五年级 · 立体几何学
（2022 春・紫阳县期末）如图, 一个正方体茶盒和一个长 $9 \mathrm{~cm}$, 宽 $5 \mathrm{~cm}$, 高 $7 \mathrm{~cm}$ 的长方体茶盒的棱长总和相等。

（1）这个正方体茶盒的棱长是多少厘米?

（2）如果要在这个正方体茶盒的表面全部贴上包装纸，至少需要多少平方厘米的包装纸?

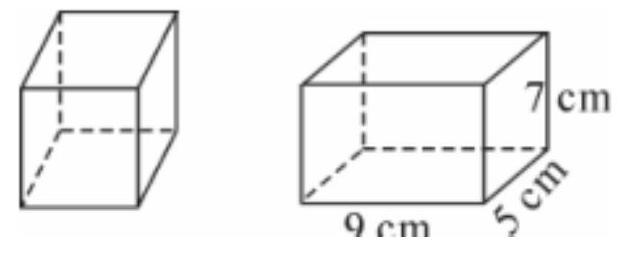
答案: 解 （1） $(9+5+7 ） \times 4$

$=21 \times 4$

$=84$ (厘米)

$84 \div 12=7$ (厘米)

答: 这个正方体茶盒的棱长是 7 厘米。

(2) $7 \times 7 \times 6$

$=49 \times 6$

$=294$ (平方厘米)

答: 至少需要 294 平方厘米的包装纸。